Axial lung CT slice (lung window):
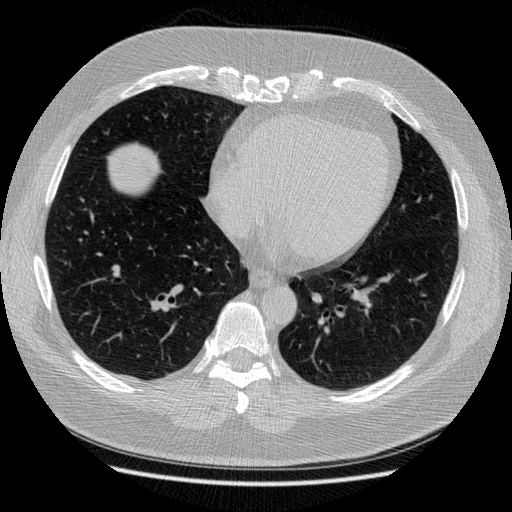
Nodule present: no